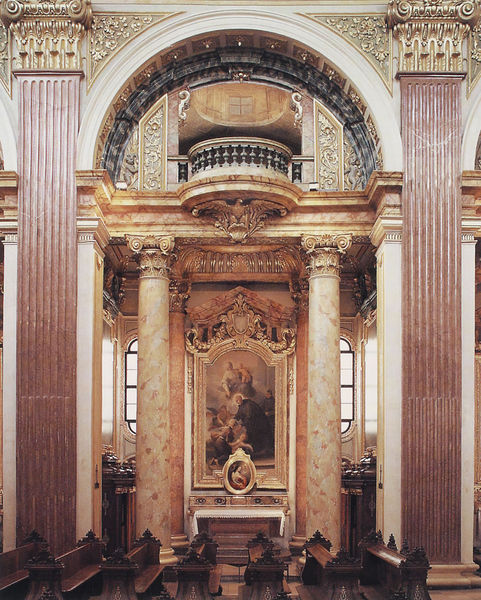
Titel: Universitätskirche (Jesuitenkirche)
Künstler: Andrea Pozzo
Standort: Wien, Universitätskirche (Jesuitenkirche) (EU - AUT)
Schlagwörter: adler, gemälde, fenster, holz, marmor, pfeiler, säule, säulen, rot, malerei, architektur, barock, bild, kirche, gold, innen, rund, balkon, bogen, bank, empore, pilaster, gestühl, ornamente, stuck, foto, fotografie, nische, balustrade, altar, bänke, schnitzerei, halbrund, portal, kanzel, seitenschiff, chor, mönch, heiliger, golden, taufe, altarbild, tonnengewölbe, seitenaltar, mamrot